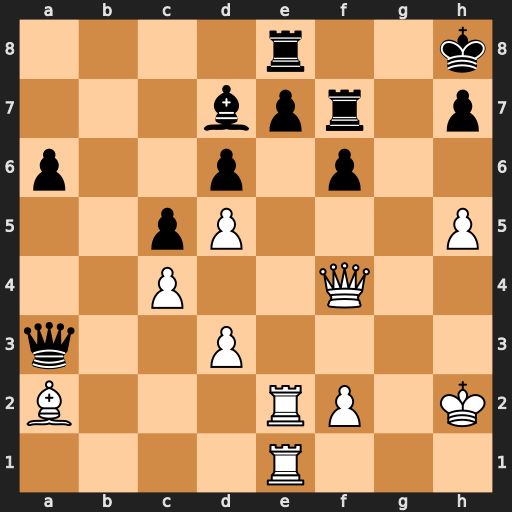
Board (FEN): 4r2k/3bpr1p/p2p1p2/2pP3P/2P2Q2/q2P4/B3RP1K/4R3
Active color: w
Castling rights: -
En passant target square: -
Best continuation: Rxe7 Rexe7 Rxe7